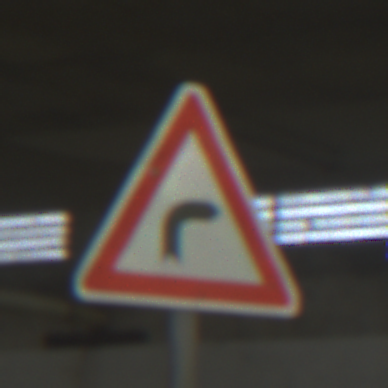
Verkehrszeichen: KurveRechts
Umgebung: Indoor, Special
Tageszeit: NotSpecified
Wetter: NotSpecified
Licht: Artificial
Jahreszeit: NotSpecified
Kontrast: HighContrast